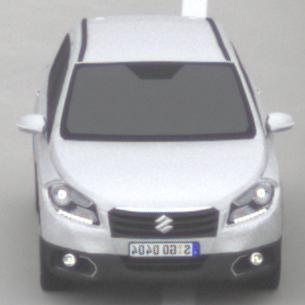
Make: Suzuki
Model: SX4 S-Cross 1.6
Detailed model: SX4 (II) S-Cross
Model produced from: 2013/10
Model produced until: 2015/08
Doors: 5
Color: white
Road condition: dry road
Daytime: midday
Contrast: low contrast